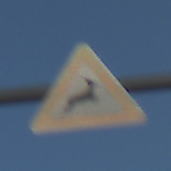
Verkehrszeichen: WildwechselLinks
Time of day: MorningAfternoon
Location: Outdoor (RoadRail)
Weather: Clear
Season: NotSpecified
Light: Natural